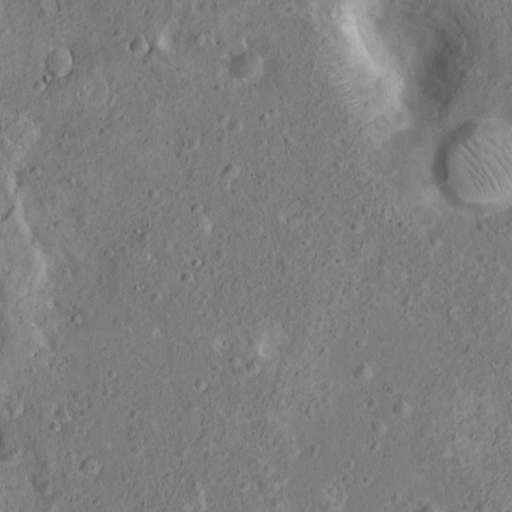
Classes present: Background, Cone